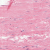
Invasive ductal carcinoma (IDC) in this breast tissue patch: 0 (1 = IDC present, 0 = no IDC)